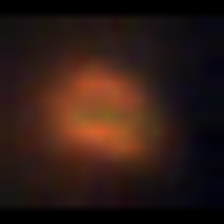
Taxon: NanoPlankton
Group: Other